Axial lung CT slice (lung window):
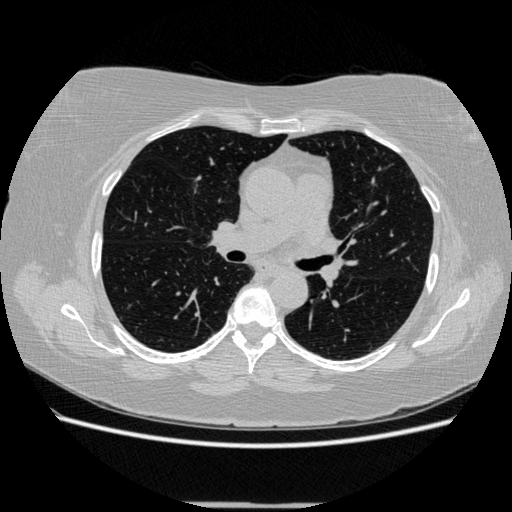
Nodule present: no